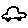
Label: car